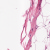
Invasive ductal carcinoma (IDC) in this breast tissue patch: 0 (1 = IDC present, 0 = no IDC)